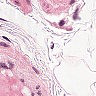
Metastatic tissue present: no